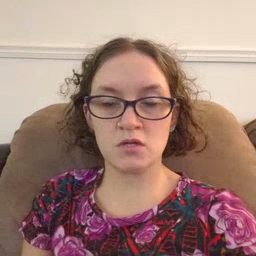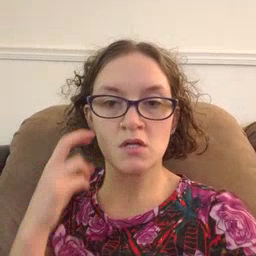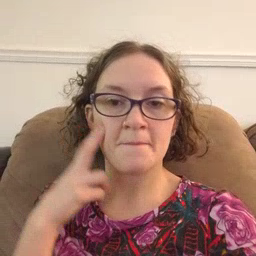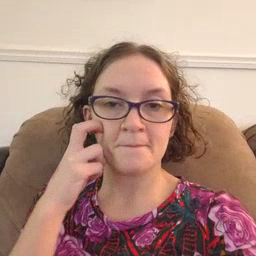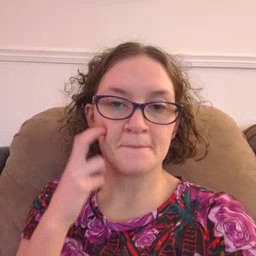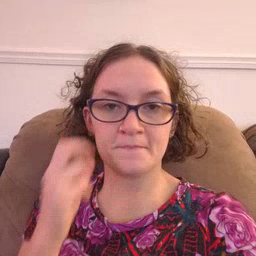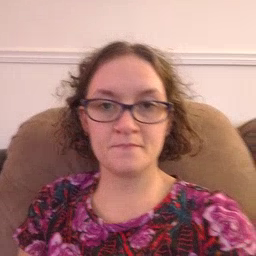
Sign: gum